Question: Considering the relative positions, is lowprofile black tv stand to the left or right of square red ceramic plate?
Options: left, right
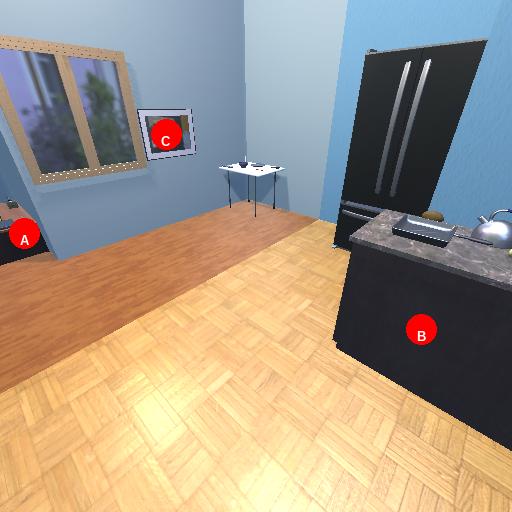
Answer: left